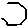
Label: hexagon